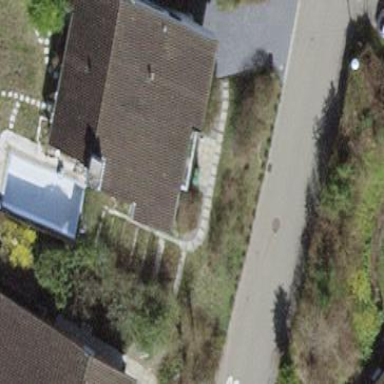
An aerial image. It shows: Building with tiled roof.